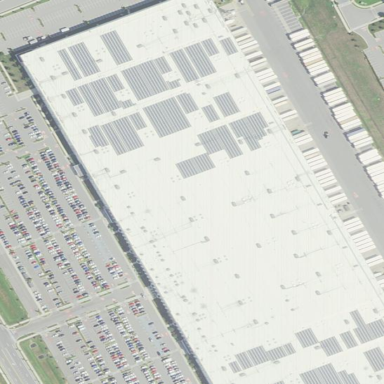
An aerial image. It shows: Warehouse.